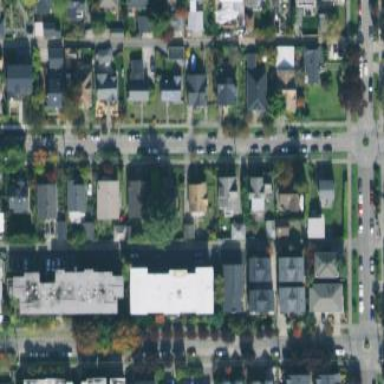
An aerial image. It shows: Sidewalk.